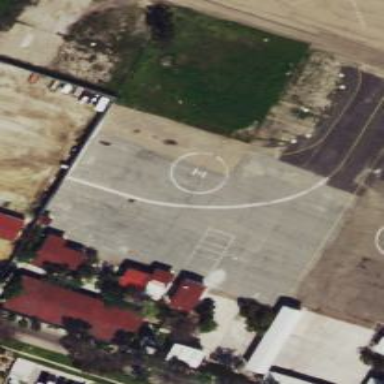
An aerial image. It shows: Image showing helipad at airport.